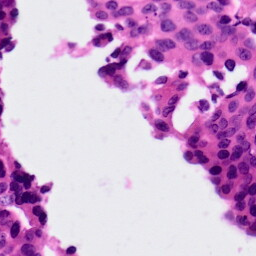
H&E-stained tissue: Ovarian